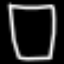
Label: square